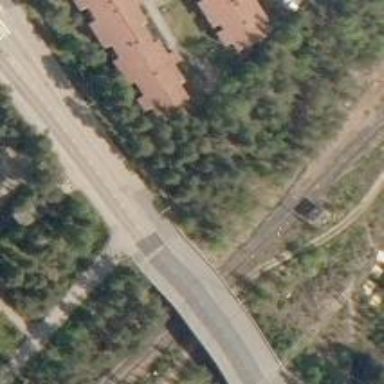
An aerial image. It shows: Asphalt cycleway.